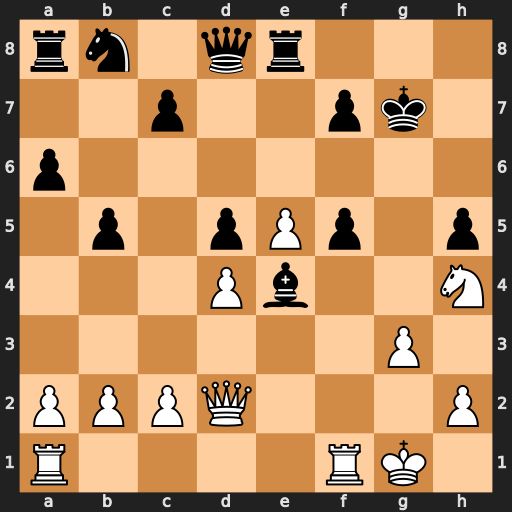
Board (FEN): rn1qr3/2p2pk1/p7/1p1pPp1p/3Pb2N/6P1/PPPQ3P/R4RK1
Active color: w
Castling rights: -
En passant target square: -
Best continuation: Nxf5+ Bxf5 Rxf5